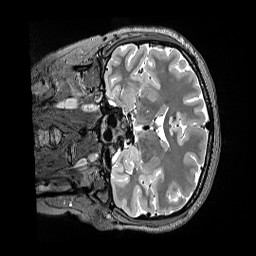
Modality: T2w
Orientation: coronal
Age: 20
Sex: female
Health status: ill
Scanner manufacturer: siemens
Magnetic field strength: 3 T
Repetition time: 3.2 s
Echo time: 0.564 s